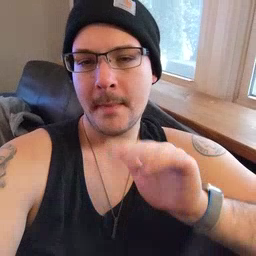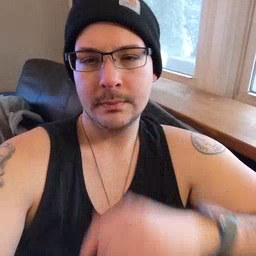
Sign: bye